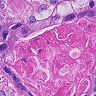
Metastatic tissue present: yes